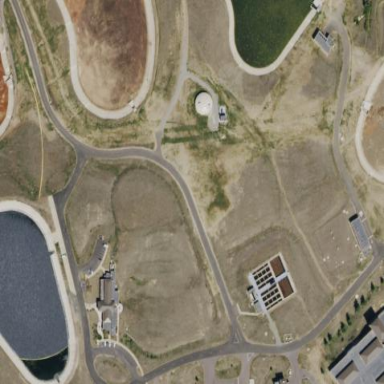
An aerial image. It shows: Water works facility.